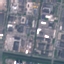
Land use / land cover: Industrial